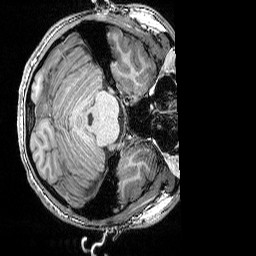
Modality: T1w
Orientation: axial
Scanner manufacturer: siemens
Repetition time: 2.25 s
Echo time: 0.00418 s